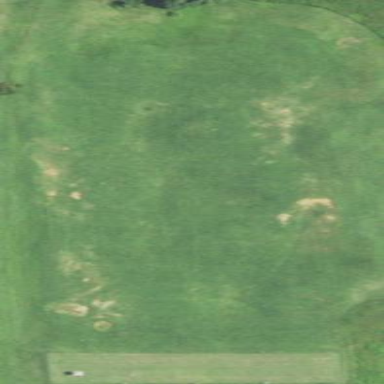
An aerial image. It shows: Driving range for golf on grass.